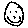
Label: smiley face